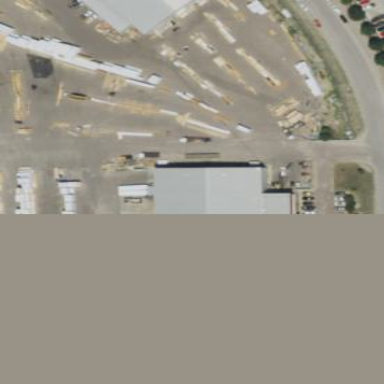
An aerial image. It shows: Building that is trade shop.